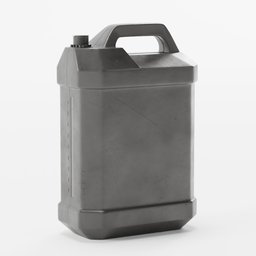
Label: tools